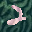
Label: 2